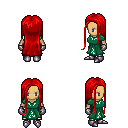
a pixel art fantasy rpg character, female body template, human, tanned skin, sash dress, gold greaves, red extra-long hairstyle, metal gloves, metal boots, four views (front, back, left, right), 2x2 character sprite sheet, small pixel art, hard edges, no anti-aliasing